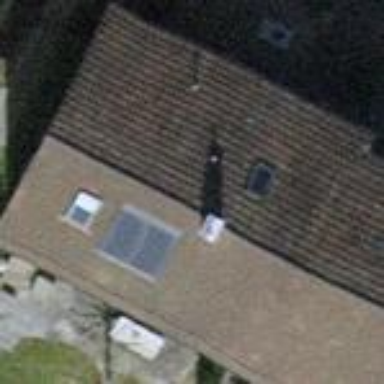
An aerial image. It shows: Building with tile roof.